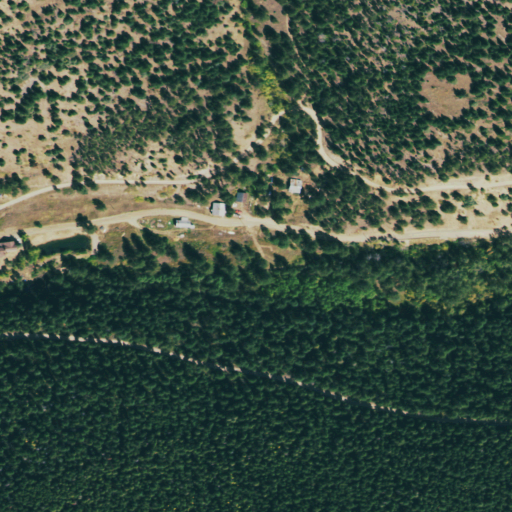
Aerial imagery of valley in Colorado named Todd Gulch containing evergreen forest, open development, shrub, woody wetlands, and low intensity development